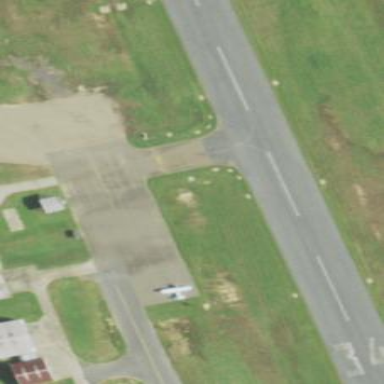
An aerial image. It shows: Apron at the airport.